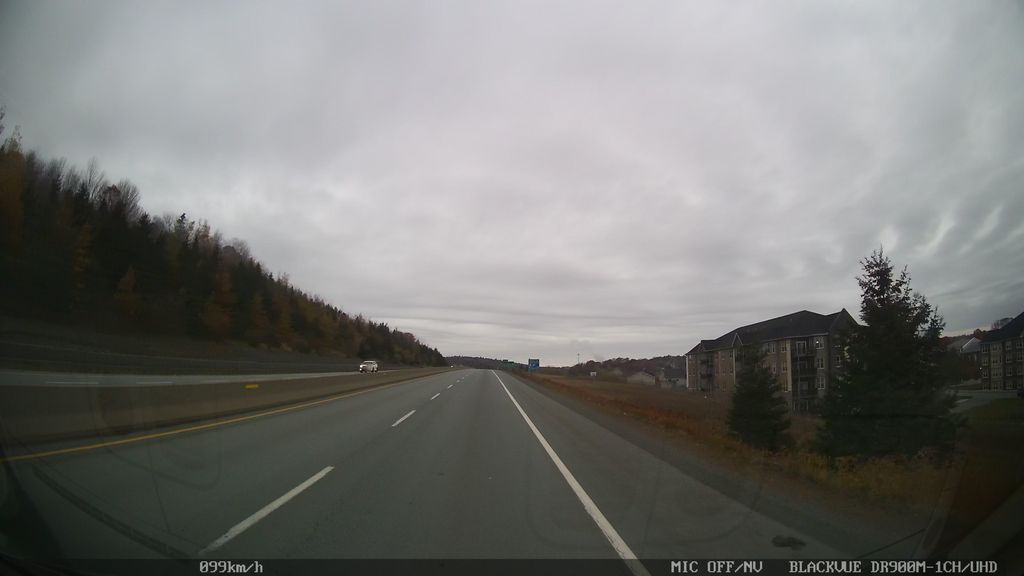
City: halifax